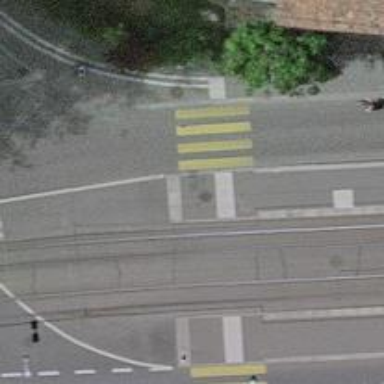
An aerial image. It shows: Kerb barrier.